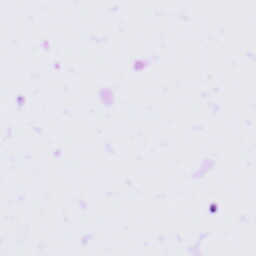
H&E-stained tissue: Tonsil